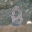
Label: 8